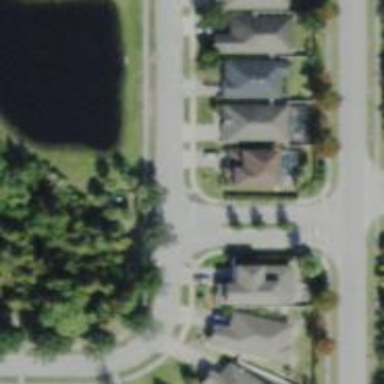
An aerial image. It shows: Residential road.